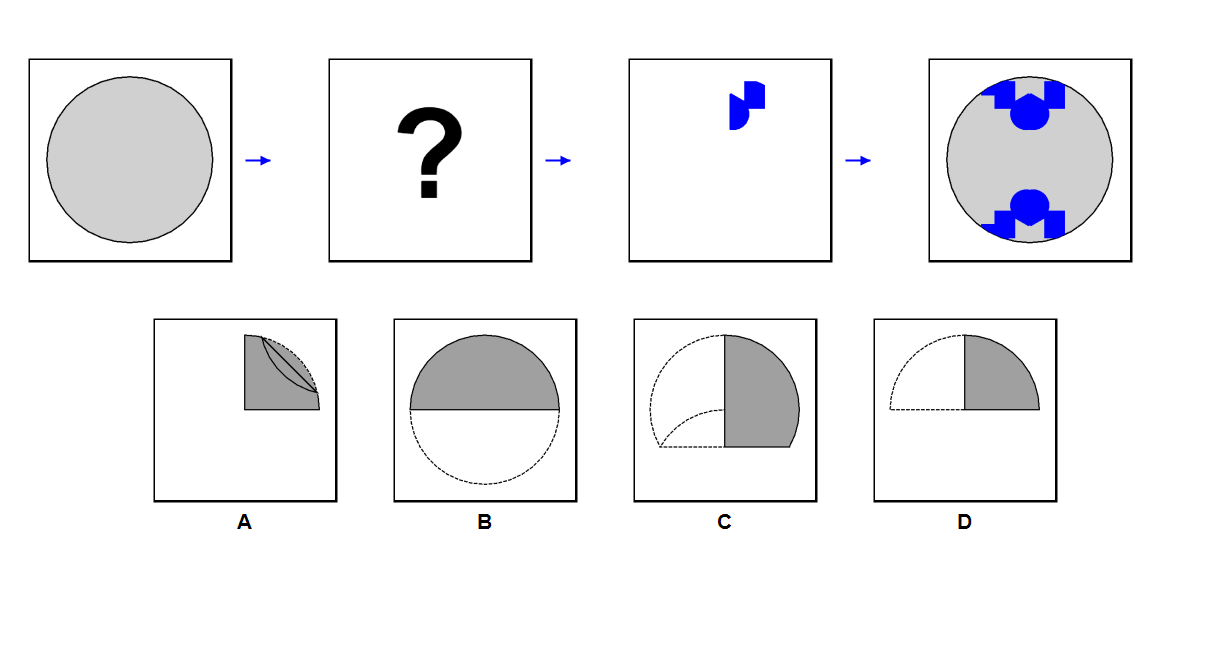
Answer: C